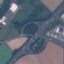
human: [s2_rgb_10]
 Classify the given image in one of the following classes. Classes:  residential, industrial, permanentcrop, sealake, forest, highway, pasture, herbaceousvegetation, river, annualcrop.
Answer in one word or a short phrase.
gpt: Highway